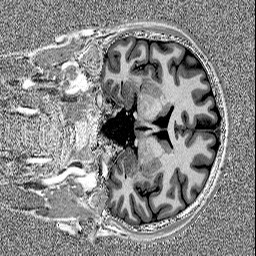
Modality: MP2RAGE
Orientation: coronal
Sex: male